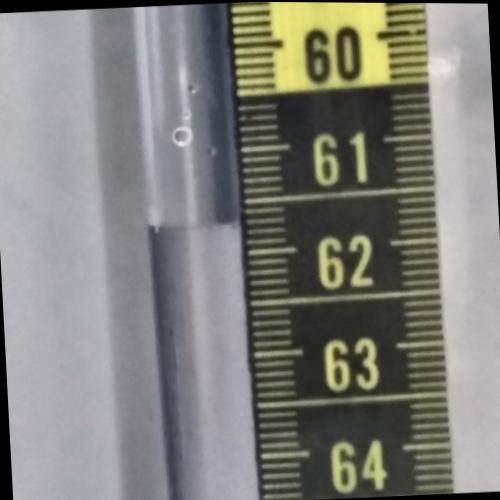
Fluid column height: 61.7 cm